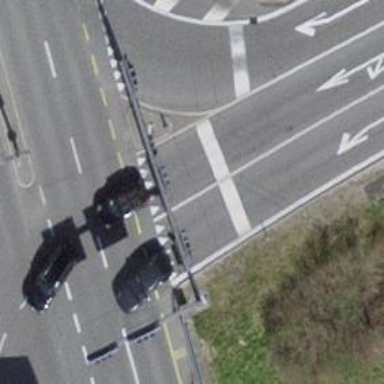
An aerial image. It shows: Road with traffic signals controlling the flow of traffic.